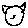
Label: cat